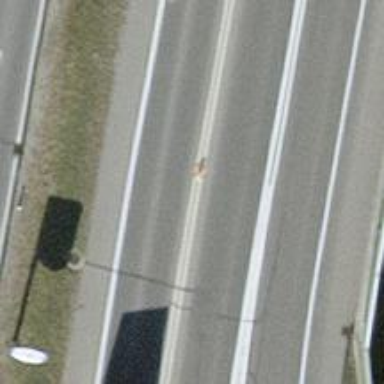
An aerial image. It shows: Asphalt trunk link highway that is part of motorroad.